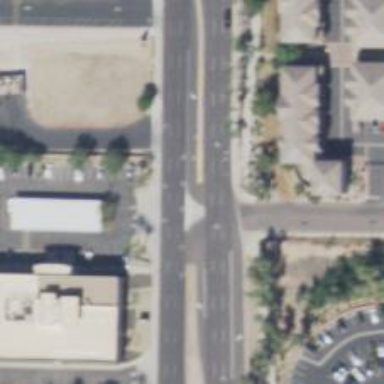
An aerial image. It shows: Asphalt road with primary link designation.